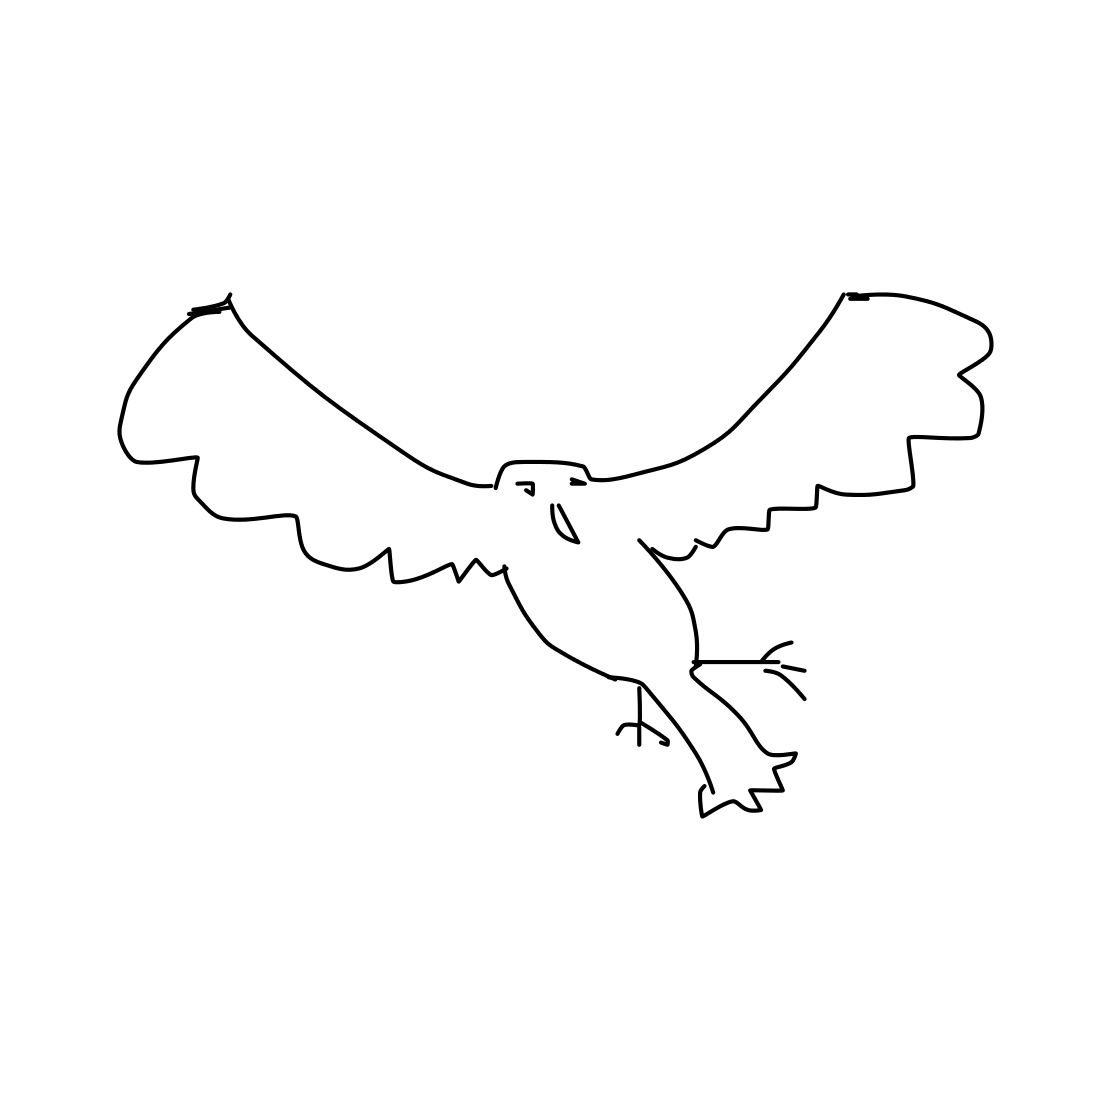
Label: flying bird